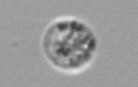
Label: Amoeba